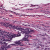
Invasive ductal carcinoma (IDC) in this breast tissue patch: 1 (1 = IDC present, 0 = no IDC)